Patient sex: F
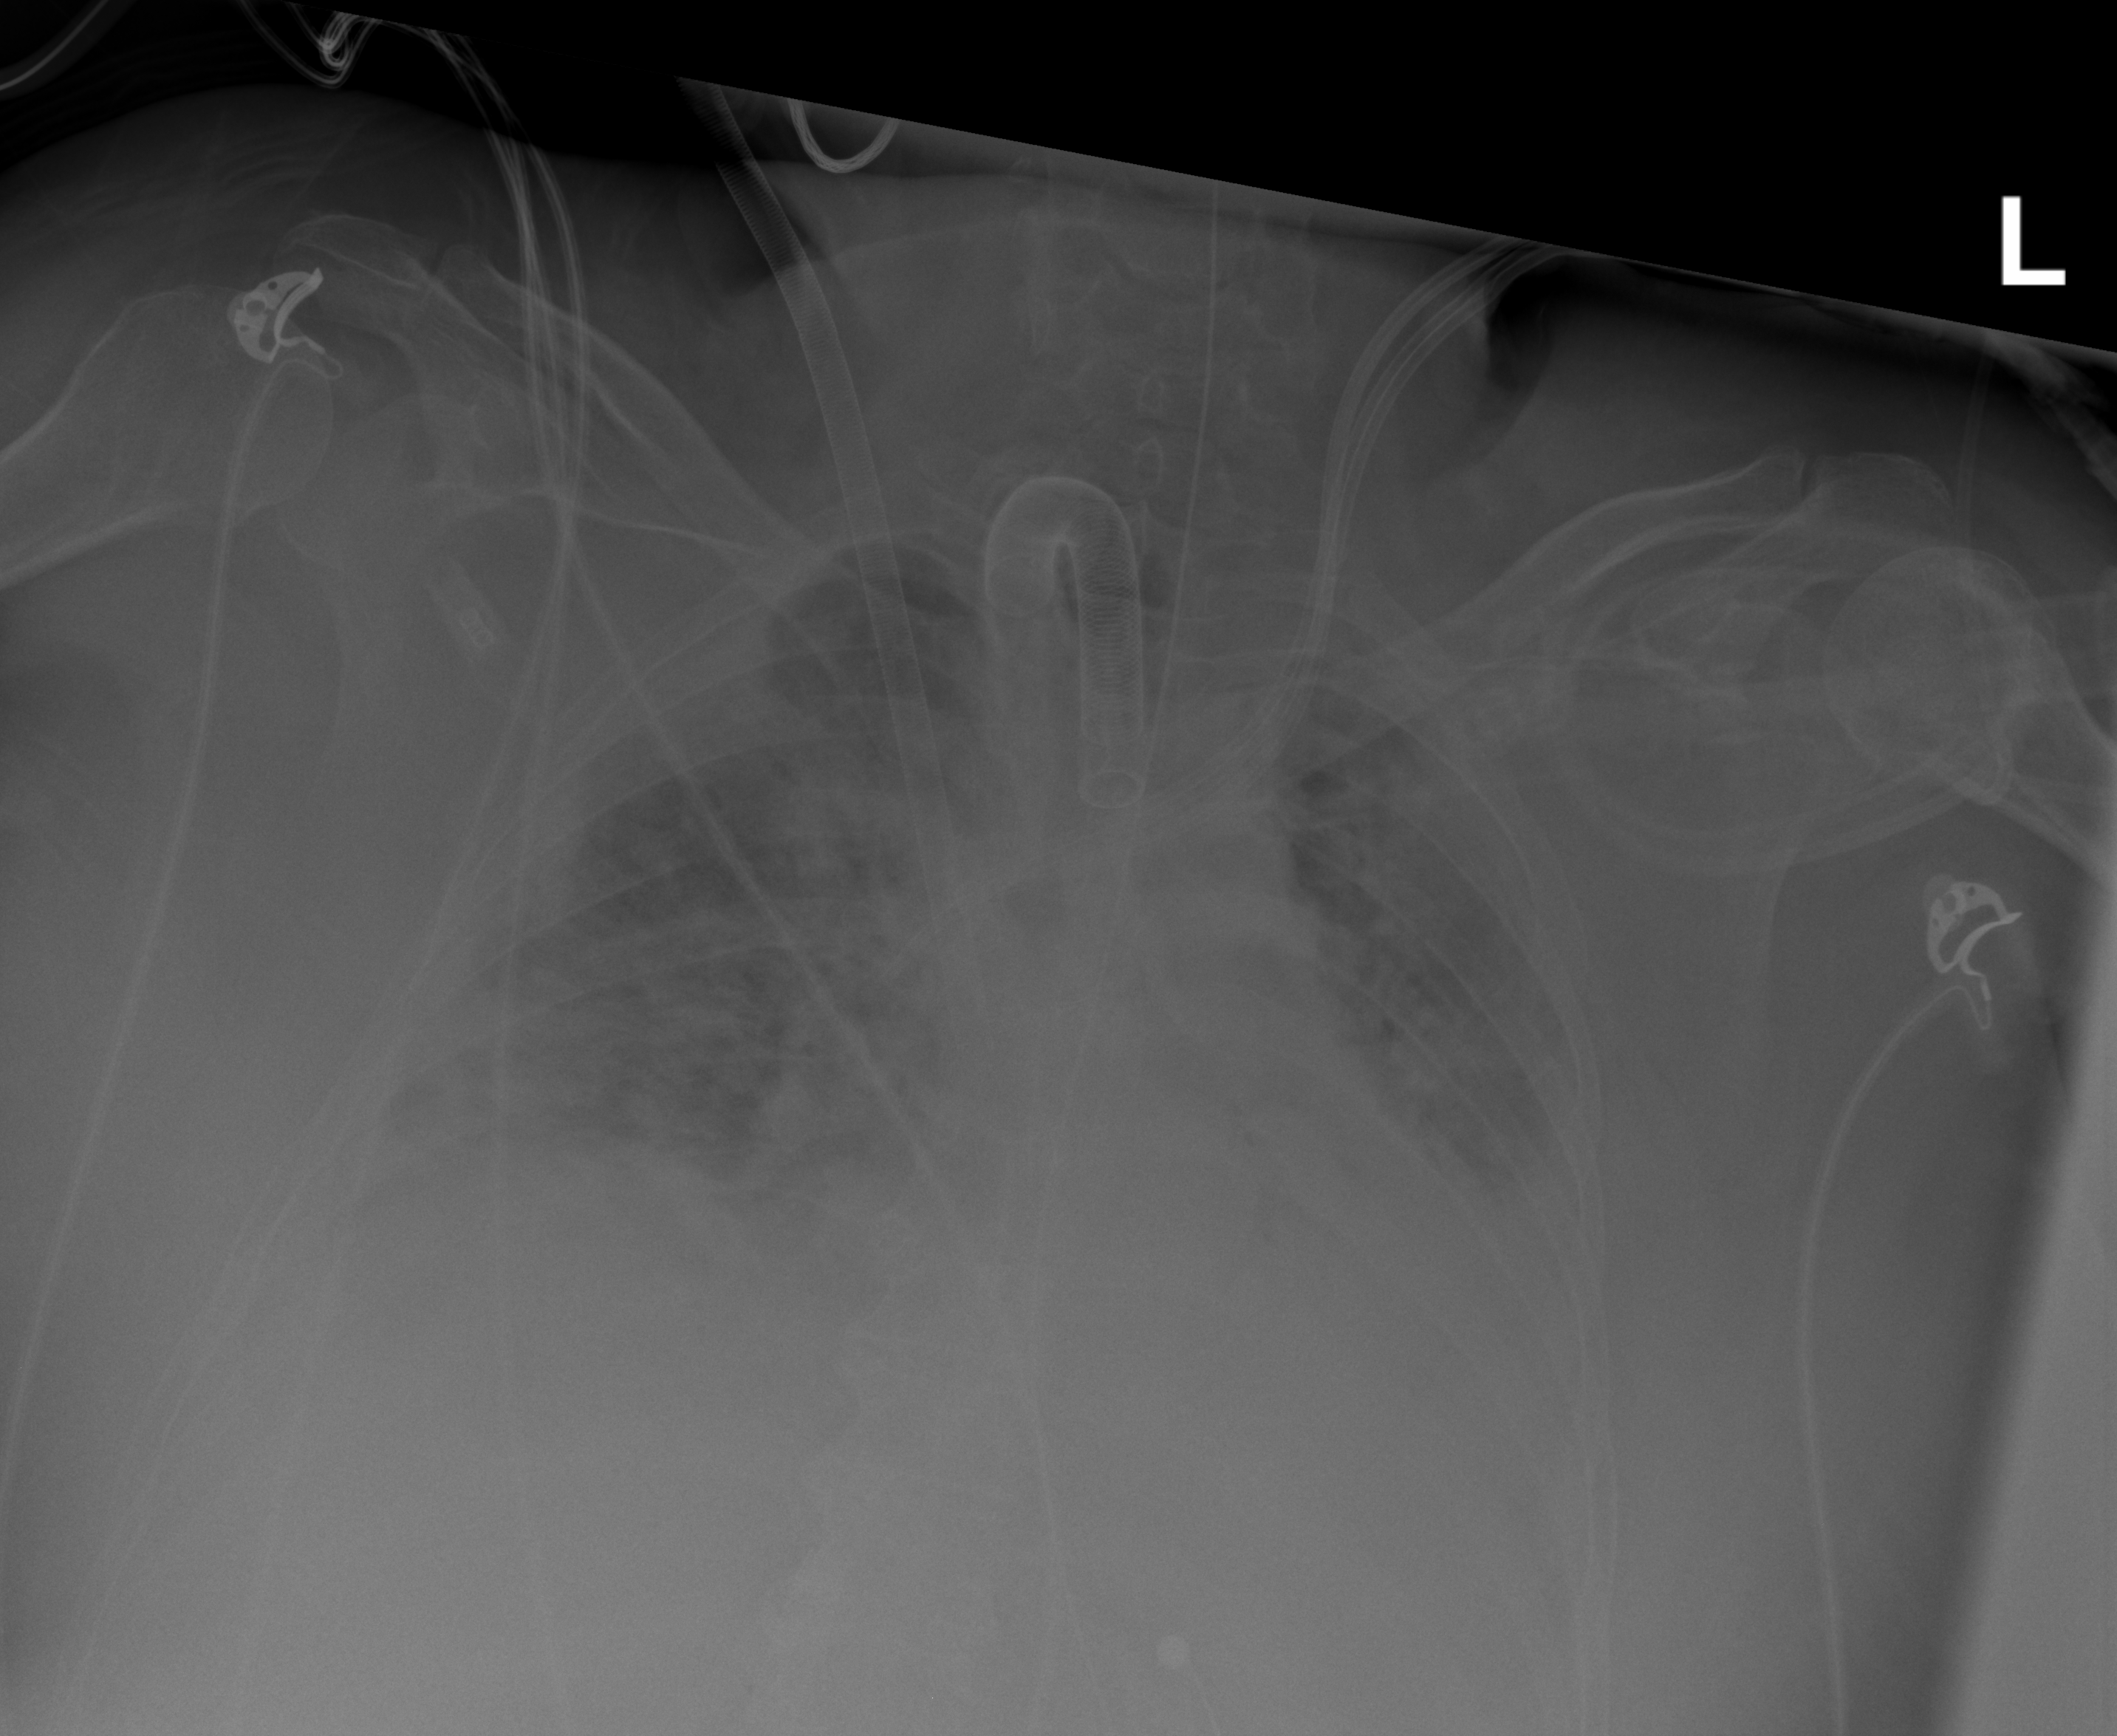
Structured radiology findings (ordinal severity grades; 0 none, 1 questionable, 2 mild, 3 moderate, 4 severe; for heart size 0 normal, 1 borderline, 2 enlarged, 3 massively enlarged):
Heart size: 0
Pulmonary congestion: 2
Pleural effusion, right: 2
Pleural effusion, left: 2
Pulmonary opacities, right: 3
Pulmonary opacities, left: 3
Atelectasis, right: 3
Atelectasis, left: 3